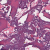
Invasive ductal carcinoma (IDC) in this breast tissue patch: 0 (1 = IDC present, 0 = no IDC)